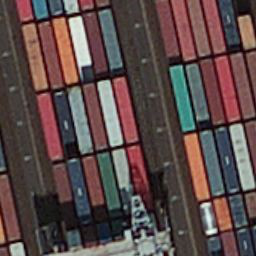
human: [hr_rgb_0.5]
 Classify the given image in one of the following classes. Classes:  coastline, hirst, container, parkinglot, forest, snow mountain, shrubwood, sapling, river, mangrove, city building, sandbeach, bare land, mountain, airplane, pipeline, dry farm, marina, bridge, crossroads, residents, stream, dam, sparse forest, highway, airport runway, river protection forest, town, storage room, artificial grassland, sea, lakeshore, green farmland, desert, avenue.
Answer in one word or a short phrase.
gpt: container